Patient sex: M
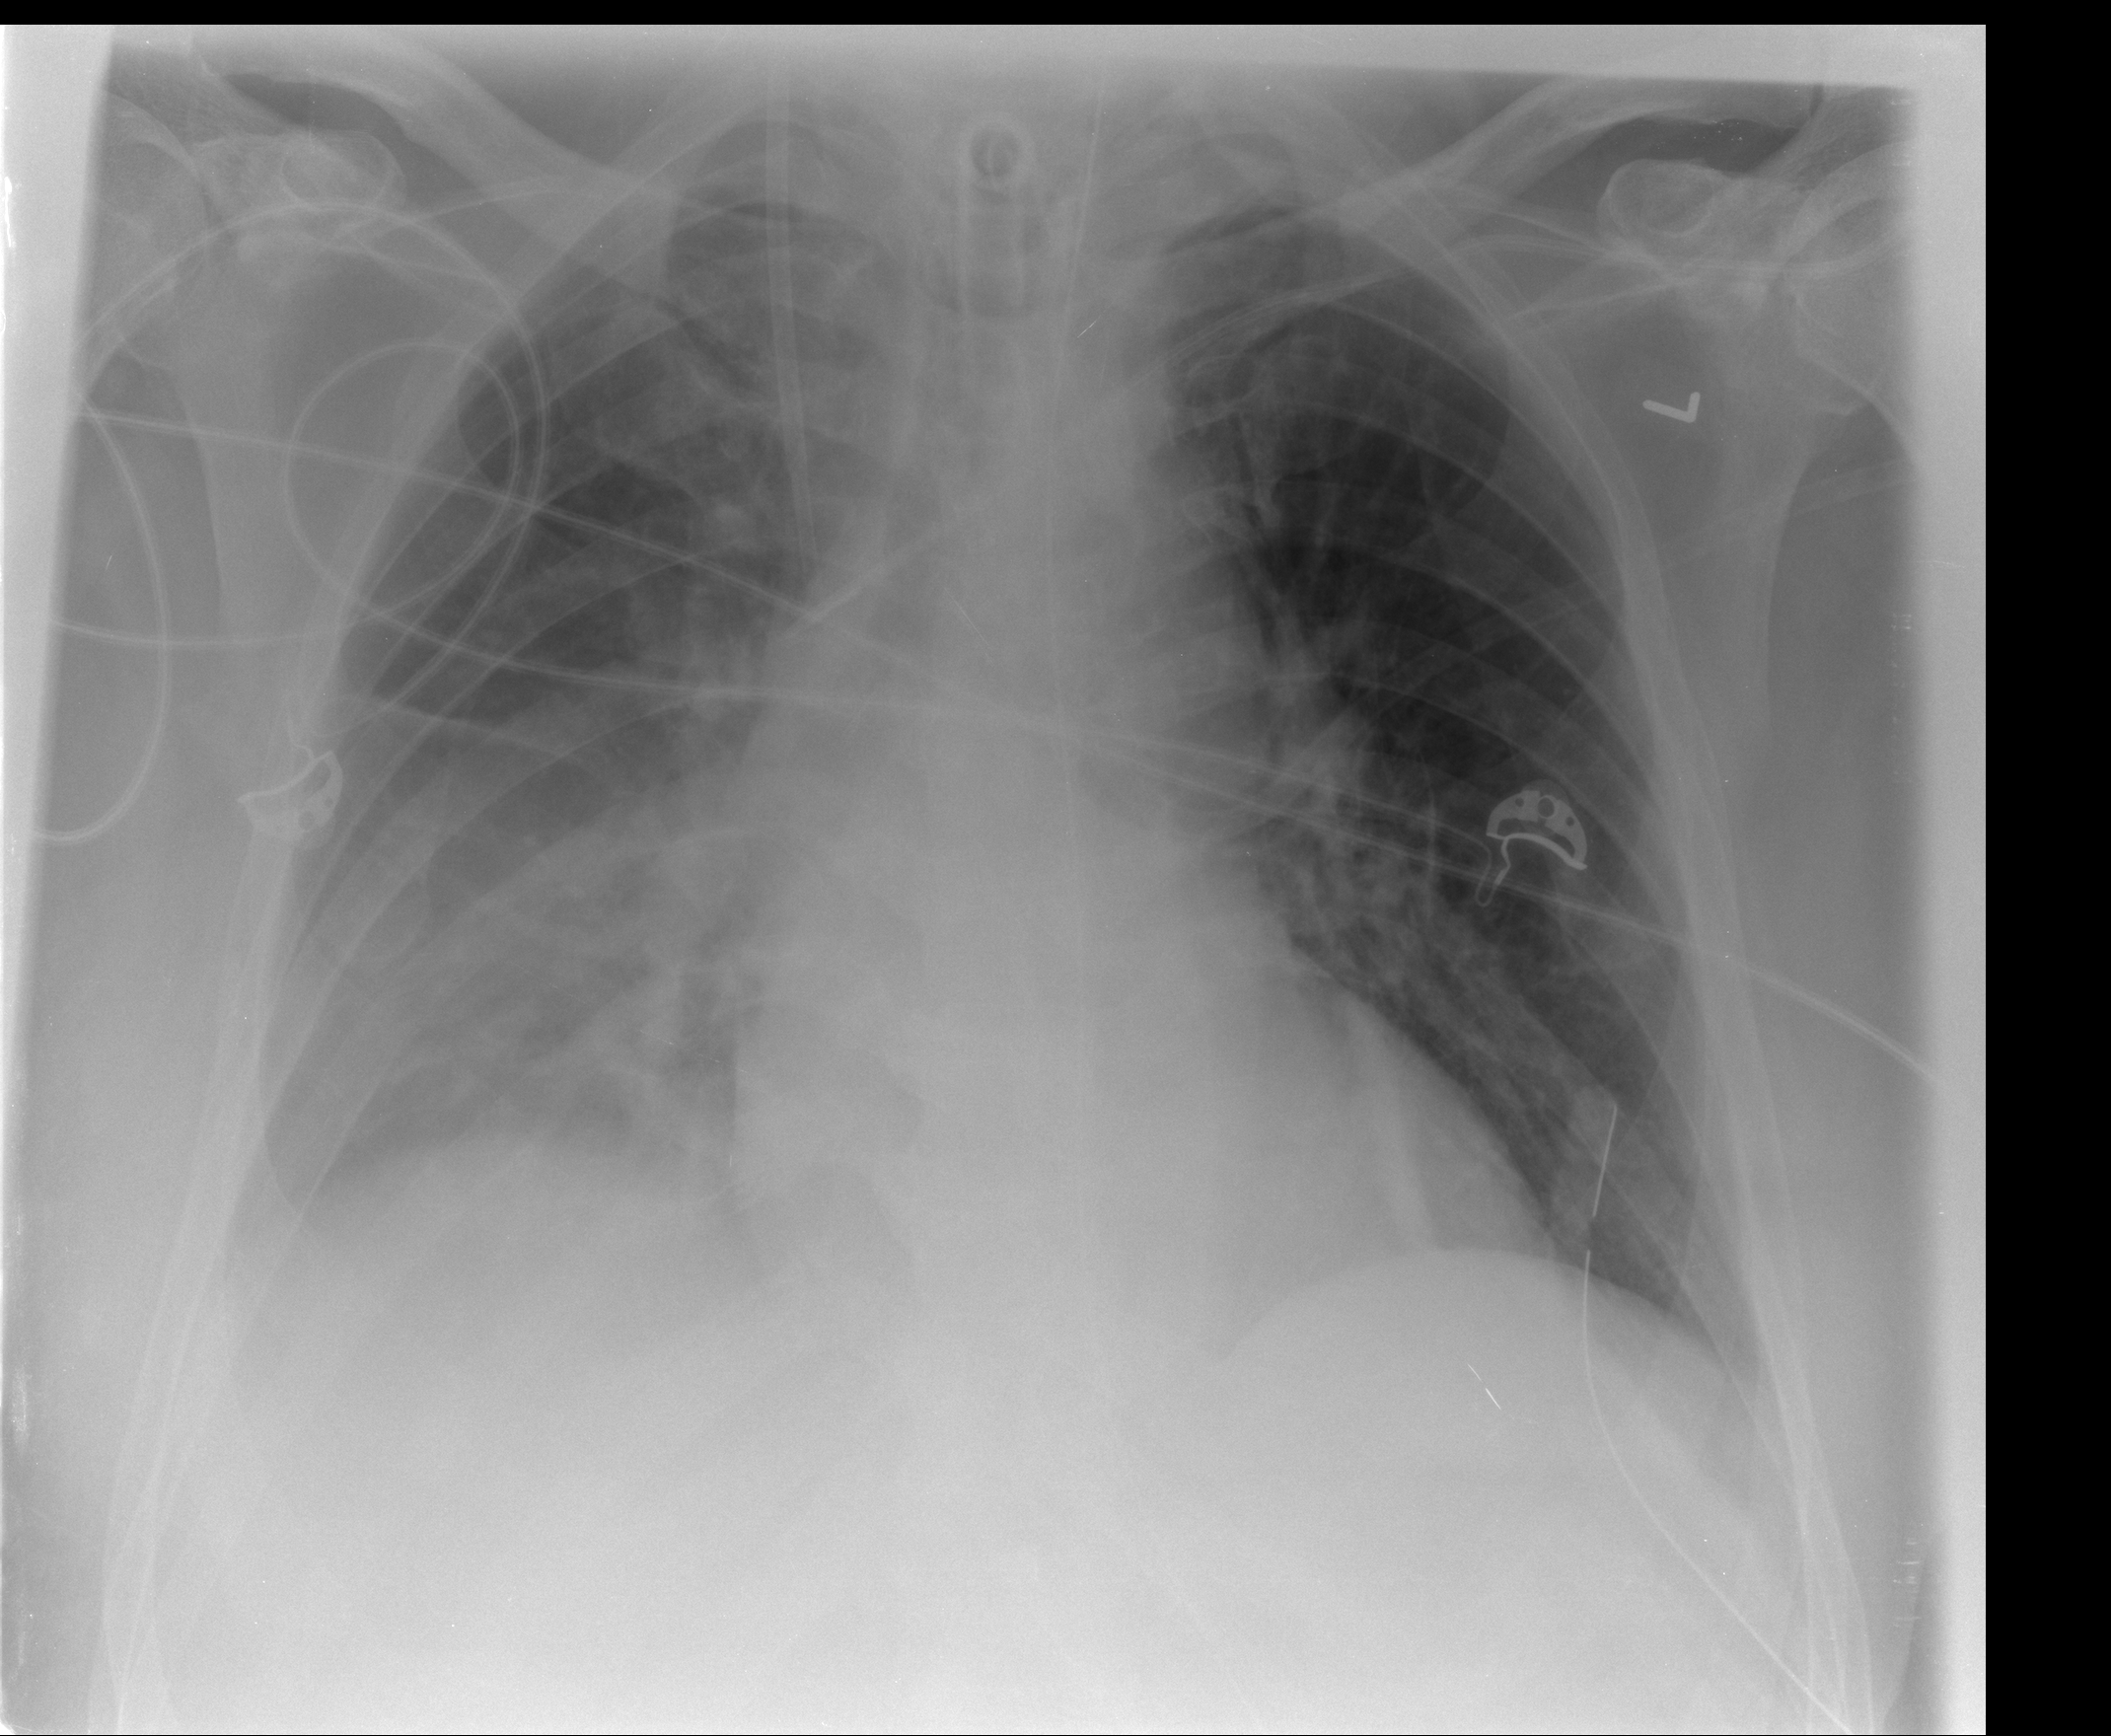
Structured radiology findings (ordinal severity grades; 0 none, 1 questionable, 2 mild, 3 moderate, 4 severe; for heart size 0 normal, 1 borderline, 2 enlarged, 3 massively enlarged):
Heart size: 0
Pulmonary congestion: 2
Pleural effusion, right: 2
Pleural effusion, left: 0
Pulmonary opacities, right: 2
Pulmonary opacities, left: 1
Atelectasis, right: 2
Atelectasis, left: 1